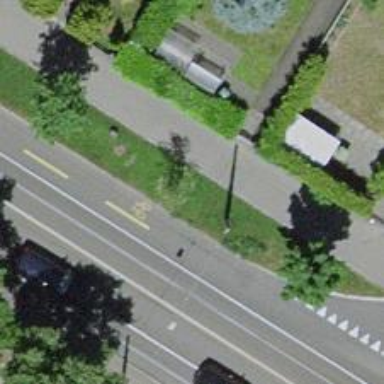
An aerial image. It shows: Avenue lined with trees.